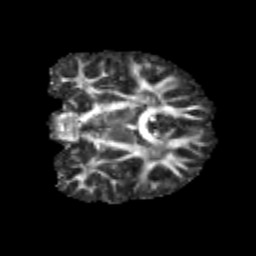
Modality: FA
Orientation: coronal
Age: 9
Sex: female
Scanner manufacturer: siemens
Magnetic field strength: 3 T
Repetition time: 3.8 s
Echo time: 0.07 s